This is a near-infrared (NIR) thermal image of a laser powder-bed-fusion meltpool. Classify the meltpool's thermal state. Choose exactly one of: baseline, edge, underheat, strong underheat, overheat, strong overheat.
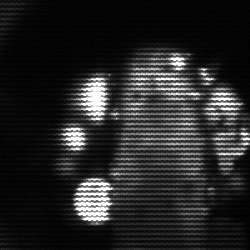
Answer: strong underheat